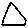
Label: triangle